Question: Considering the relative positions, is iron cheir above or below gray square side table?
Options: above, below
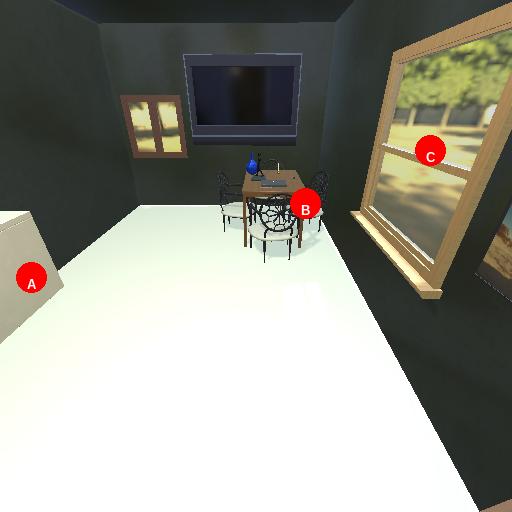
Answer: above